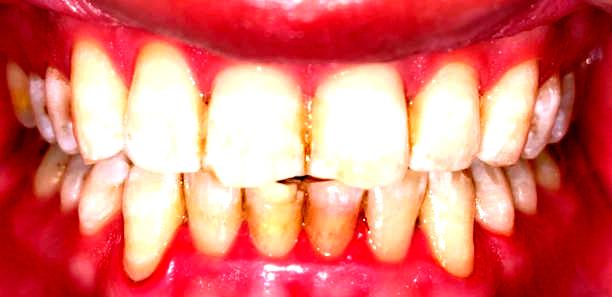
Condition: Calculus